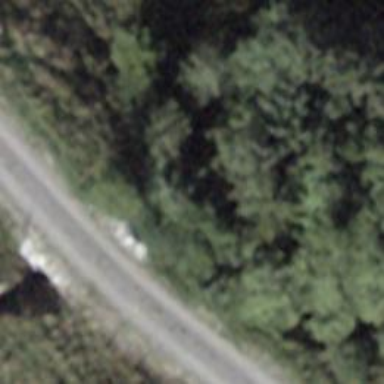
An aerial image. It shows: Culvert tunnel.